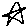
Label: star